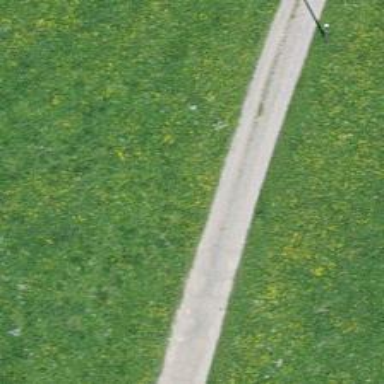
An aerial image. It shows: Gravel track with grade1 track type.